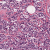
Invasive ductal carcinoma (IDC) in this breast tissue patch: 1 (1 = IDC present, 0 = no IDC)